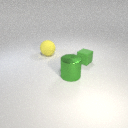
large green metal cylinder to the right of large yellow rubber sphere